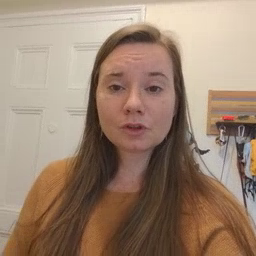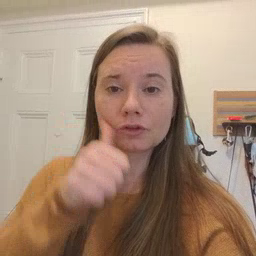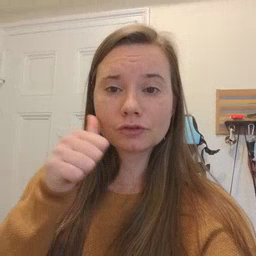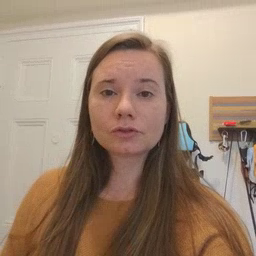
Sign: girl